Question: I have 1 table topics.

I want to order rows in this way.
first get rows where 'pinned = 1' order them by 'id ASC'
second will be rows where 'pinned = 0' ordered by 'created_ts DESC'
code:
'''
SELECT topics
WHERE category_id = :i AND deleted = :d
ORDER BY pinned ASC, created_ts DESC
'''
Note: I switched columns in table by mistake ( edited_by <=> edited_ts )
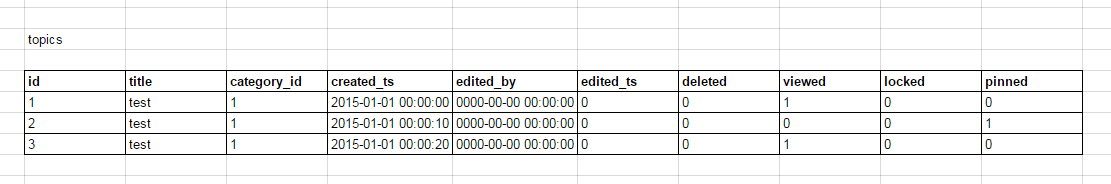
Answer: You should be able to use <URL> to only sort by a column if another column meets certain criterias:
'''
SELECT id, title, ...
FROM topics
WHERE category_id = :i AND deleted = :d
ORDER BY pinned DESC, -- first 1 then 0
CASE WHEN pinned = 1 THEN id ELSE 0 END, -- ignore for pinned=0
created_ts DESC
'''
See <URL>.